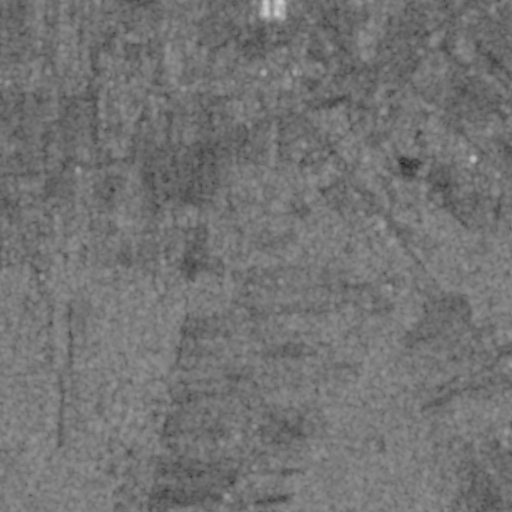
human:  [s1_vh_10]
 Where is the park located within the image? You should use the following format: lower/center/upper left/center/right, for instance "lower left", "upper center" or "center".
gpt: The park is located in the upper center of the image.
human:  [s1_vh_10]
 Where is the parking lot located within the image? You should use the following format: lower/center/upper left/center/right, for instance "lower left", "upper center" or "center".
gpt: The parking lot is located in the upper center of the image.
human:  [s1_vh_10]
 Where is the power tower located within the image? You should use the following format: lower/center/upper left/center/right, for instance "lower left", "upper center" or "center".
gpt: The power tower is located in the upper left of the image.
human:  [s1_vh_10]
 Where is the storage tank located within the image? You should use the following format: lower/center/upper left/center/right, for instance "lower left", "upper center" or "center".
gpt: The storage tank is located in the upper center of the image.
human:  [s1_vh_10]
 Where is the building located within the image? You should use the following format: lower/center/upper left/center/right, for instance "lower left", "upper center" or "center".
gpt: There is no building in the image.

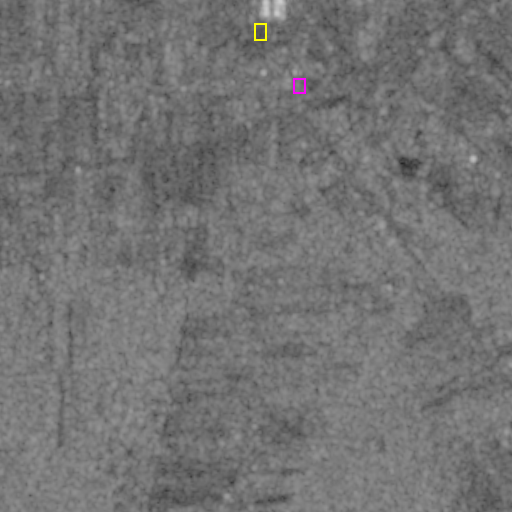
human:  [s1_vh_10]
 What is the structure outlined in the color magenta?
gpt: The structure outlined in magenta is a park.
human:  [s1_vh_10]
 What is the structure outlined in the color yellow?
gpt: The structure outlined in yellow is a parking lot.
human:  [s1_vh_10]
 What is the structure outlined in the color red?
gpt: There is no red outline.